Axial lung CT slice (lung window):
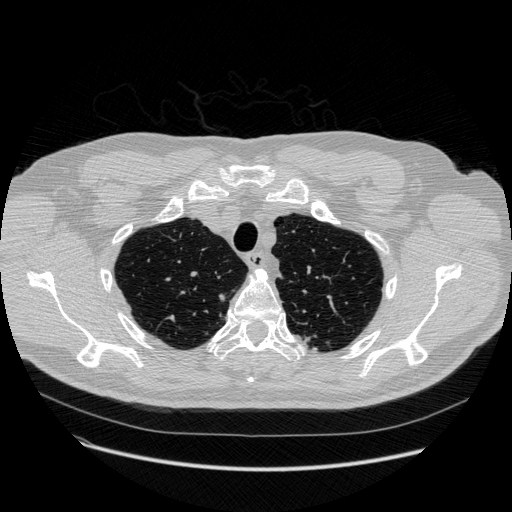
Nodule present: yes
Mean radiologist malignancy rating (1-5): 3.25